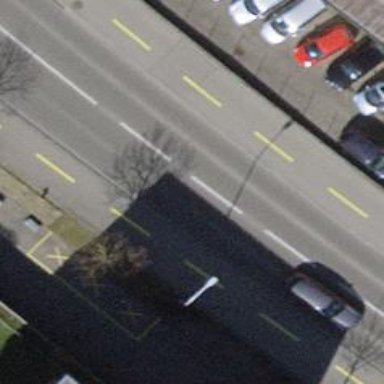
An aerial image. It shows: Asphalt road with separate sidewalk and cycle track. The road is primary highway.